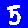
Digit: 5